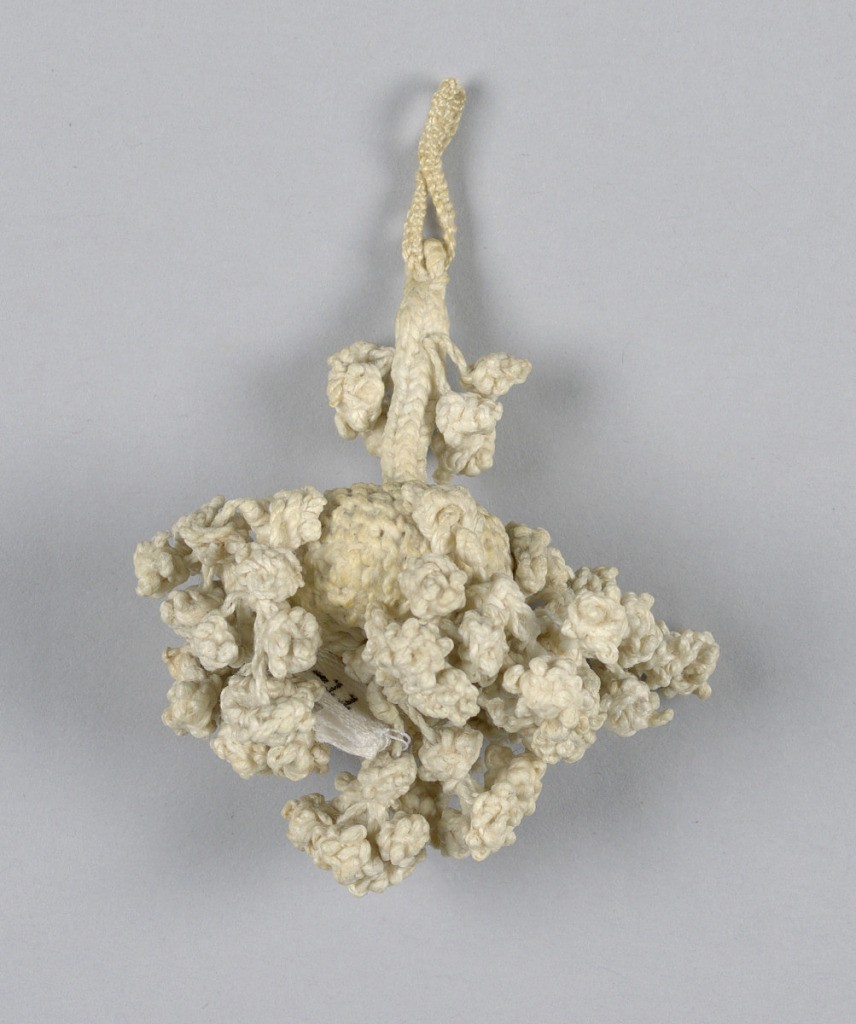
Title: Tassel
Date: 17th century
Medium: linen Technique: braided and knotted
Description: Tiny linen tassel, braided and knotted. Braided loop and stem attached to center ball to which are attached six units made of small knots (including center).